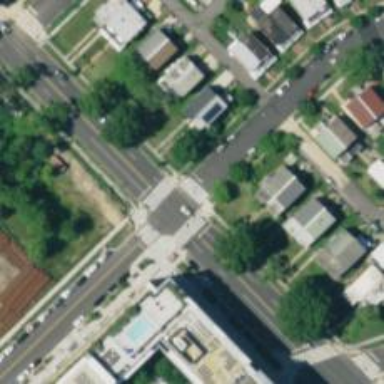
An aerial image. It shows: Marked crossing on the road.